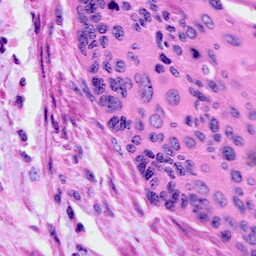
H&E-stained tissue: Cervix